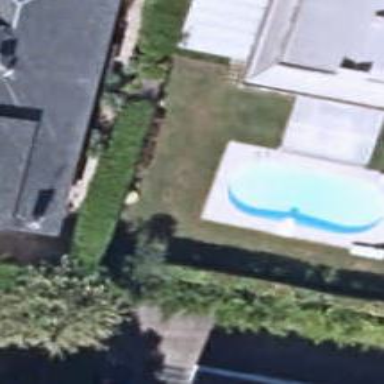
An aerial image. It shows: Swimming pool located in leisure land.